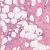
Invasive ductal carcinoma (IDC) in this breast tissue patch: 0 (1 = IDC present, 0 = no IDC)